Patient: sex M, age 79
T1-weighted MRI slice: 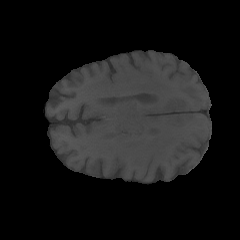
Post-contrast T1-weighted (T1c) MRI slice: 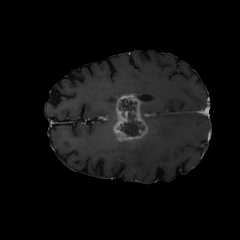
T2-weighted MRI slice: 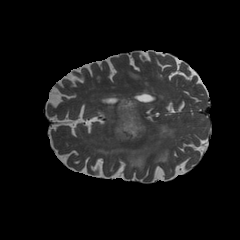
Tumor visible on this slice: yes
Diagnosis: Glioblastoma, IDH-wildtype
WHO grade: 4